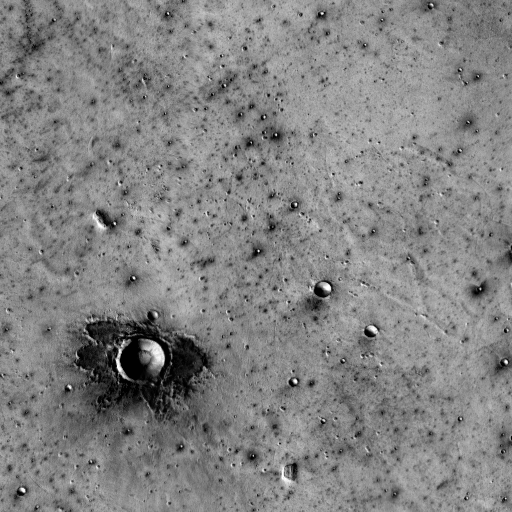
Crater classes present: Background, Other, Layered, Buried